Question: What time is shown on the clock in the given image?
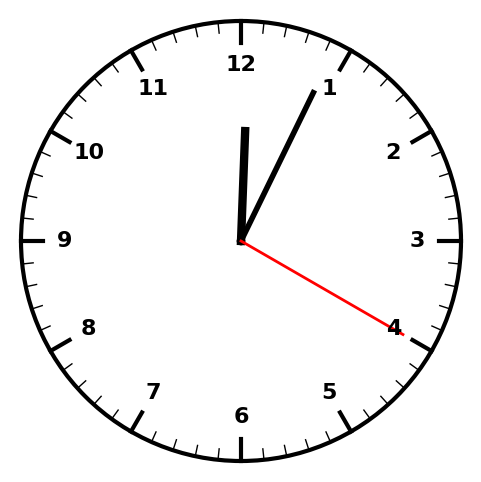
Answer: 12:04:20